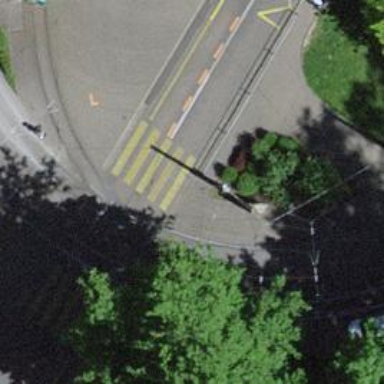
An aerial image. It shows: Tram stop for public transport.